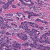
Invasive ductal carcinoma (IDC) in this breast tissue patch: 1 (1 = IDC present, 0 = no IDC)